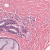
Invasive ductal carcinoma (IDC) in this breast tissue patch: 0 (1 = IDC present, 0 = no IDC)